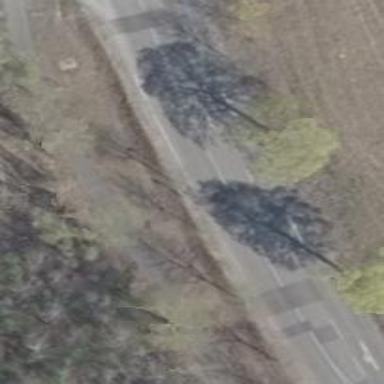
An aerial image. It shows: Secondary road with asphalt surface.